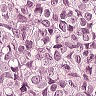
Metastatic tissue present: yes